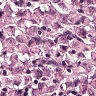
Metastatic tissue present: yes